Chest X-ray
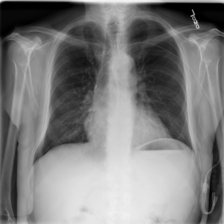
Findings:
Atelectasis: negative
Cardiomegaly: negative
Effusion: negative
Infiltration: negative
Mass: negative
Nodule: negative
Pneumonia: negative
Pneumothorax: negative
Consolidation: negative
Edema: negative
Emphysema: negative
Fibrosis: negative
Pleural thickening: negative
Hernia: negative